Question: I had moved my Dart Project to another folder, with the same folder structure, however, now, I'm receiving the following message:
'''
Running pub install ...
Pub install failed, [1] Resolving dependencies...
Could not find package "dartflash 0.6.3" at http://pub.dartlang.org.
'''
Here is my pubspec.yaml:
'''
name: Chronium
description: A framework for doing Chrono like games.
dependencies:
dartflash: 0.6.3
'''
And pubspec.lock:
'''
{"packages":{"dartflash":{"version":"0.6.3","source":"hosted","description":"dartflash"}}}
'''
And the file structure:

The website (<URL> is accessible from the browser.
I'm on dart (Dart Editor version 0.2.9_r16323). Do someone knows what is happening?
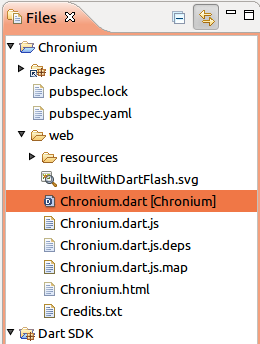
Answer: According to <URL>, this should be fixed now :
> If you were having troubles with pub.dartlang.org, we're happy to report that we've fixed the issue. Many apologies for the temporary downtime. Looks like it was an issue with the server pointing to the wrong data store. Thanks for all the reports, the pub is open again!